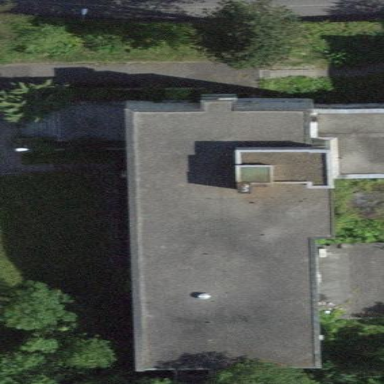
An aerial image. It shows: School building.